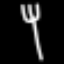
Label: fork